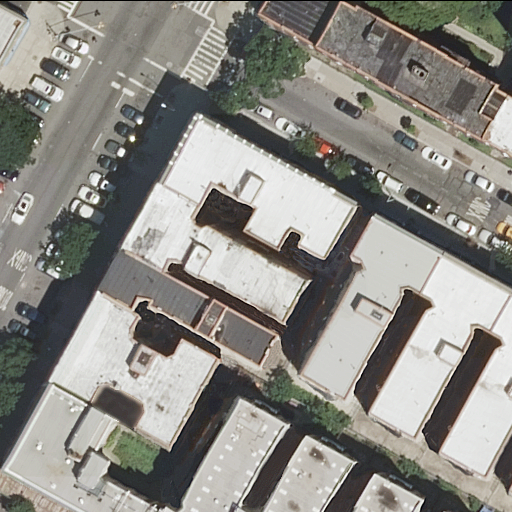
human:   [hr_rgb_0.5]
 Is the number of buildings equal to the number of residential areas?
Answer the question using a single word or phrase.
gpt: no

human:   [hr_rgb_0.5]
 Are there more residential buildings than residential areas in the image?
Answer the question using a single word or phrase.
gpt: yes

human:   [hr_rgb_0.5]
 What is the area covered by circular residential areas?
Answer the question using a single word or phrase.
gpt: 0m2

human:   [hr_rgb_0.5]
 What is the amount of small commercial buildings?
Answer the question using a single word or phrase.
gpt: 0

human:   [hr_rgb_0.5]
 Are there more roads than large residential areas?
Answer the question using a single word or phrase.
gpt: yes

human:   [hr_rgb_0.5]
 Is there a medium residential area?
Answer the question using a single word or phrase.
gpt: no

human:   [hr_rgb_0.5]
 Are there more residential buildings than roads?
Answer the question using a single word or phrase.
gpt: yes

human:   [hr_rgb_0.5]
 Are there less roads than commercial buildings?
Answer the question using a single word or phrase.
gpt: no

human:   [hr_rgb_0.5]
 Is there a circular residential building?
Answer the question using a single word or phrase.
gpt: no

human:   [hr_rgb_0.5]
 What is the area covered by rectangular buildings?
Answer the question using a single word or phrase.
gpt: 139m2

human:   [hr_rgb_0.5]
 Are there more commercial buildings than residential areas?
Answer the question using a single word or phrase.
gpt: no

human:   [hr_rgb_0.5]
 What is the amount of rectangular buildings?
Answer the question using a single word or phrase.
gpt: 2

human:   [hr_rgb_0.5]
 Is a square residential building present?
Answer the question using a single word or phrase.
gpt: no

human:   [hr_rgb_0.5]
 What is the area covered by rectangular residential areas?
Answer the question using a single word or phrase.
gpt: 2290m2

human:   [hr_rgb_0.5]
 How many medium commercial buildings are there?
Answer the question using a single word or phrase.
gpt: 0

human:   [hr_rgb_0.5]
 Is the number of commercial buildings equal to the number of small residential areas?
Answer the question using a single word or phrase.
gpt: yes

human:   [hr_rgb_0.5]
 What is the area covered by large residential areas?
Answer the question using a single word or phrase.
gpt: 2290m2

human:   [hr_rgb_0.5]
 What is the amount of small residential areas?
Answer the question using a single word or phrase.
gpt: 0

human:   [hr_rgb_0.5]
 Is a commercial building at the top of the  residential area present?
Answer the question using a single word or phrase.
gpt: no

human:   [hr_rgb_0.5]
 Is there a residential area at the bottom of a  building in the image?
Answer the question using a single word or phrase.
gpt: yes

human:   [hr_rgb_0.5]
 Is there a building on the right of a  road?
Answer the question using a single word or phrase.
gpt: yes

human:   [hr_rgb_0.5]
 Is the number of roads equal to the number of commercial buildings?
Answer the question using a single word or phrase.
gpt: no

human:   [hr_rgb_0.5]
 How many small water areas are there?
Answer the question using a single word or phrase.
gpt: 0

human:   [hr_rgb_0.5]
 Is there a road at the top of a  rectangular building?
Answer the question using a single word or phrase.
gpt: yes

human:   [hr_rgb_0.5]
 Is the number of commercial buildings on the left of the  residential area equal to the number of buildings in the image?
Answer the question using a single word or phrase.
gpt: no

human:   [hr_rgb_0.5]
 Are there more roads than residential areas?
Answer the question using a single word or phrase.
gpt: yes

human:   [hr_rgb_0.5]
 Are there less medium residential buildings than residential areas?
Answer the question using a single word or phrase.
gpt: no

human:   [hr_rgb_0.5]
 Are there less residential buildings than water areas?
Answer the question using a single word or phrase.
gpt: no

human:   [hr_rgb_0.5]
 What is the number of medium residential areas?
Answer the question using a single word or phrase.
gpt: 0

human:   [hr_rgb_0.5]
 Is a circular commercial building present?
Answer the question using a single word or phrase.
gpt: no

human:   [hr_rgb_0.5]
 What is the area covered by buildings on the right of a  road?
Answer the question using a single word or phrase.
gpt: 4350m2

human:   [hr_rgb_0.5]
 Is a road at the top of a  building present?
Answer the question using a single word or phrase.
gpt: yes

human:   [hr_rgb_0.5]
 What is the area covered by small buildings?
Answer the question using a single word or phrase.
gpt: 139m2

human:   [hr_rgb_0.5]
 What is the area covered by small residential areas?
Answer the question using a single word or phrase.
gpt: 0m2

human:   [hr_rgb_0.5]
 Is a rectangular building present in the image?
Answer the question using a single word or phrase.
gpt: yes

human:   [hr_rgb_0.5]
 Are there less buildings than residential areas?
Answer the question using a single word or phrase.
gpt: no